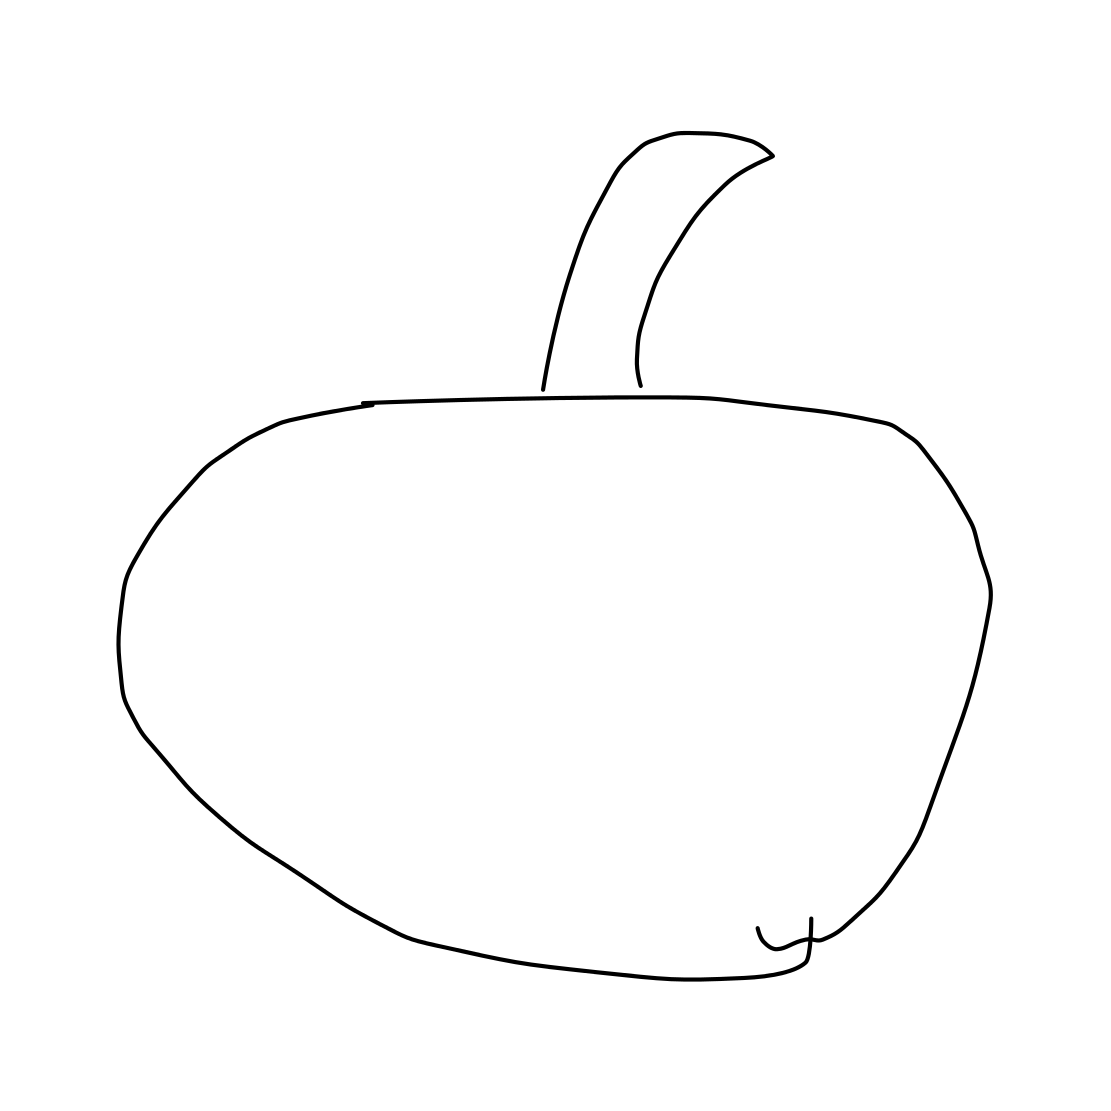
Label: pumpkin